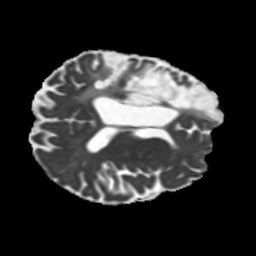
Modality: MD
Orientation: axial
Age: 60
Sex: male
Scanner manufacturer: siemens
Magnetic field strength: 3 T
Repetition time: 5.25 s
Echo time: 0.08 s